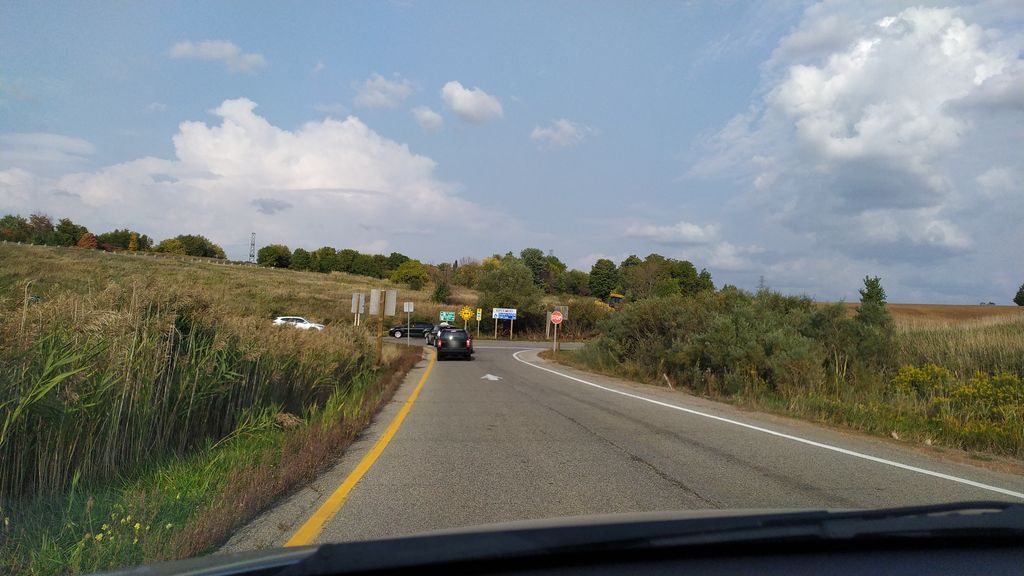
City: kitchener-waterloo